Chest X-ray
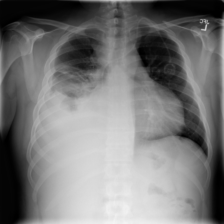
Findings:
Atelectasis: negative
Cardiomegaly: negative
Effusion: negative
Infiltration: negative
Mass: negative
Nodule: negative
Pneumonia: negative
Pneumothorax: negative
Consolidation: negative
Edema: negative
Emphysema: negative
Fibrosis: negative
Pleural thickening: negative
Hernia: negative